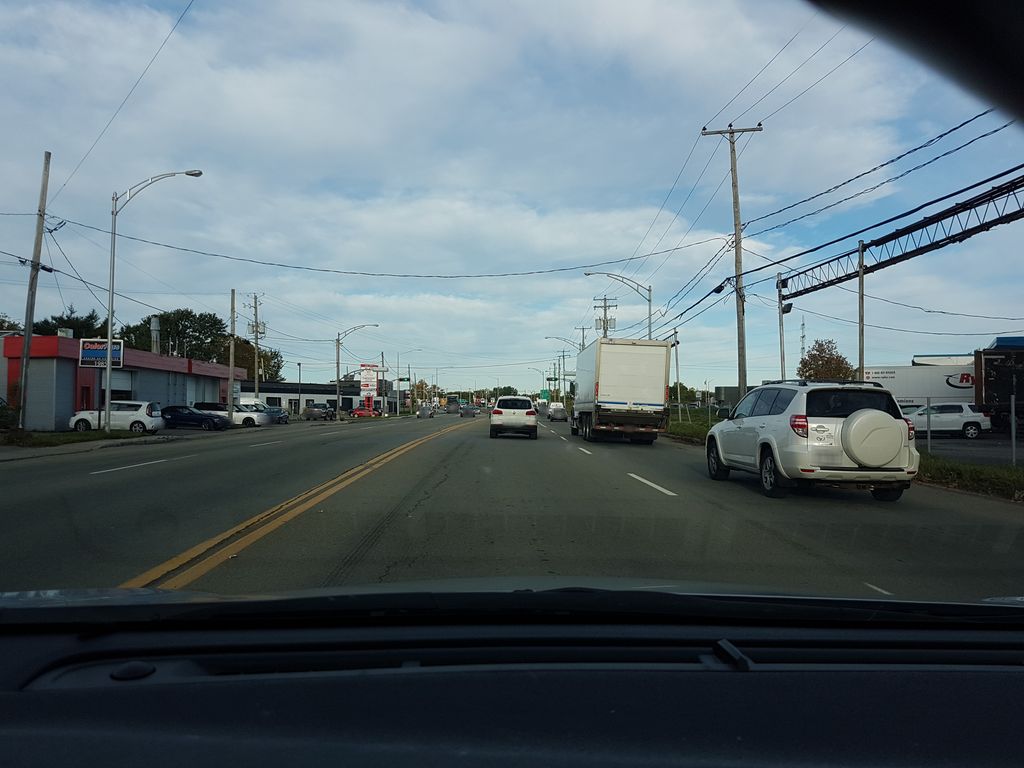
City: quebec_city